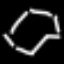
Label: octagon